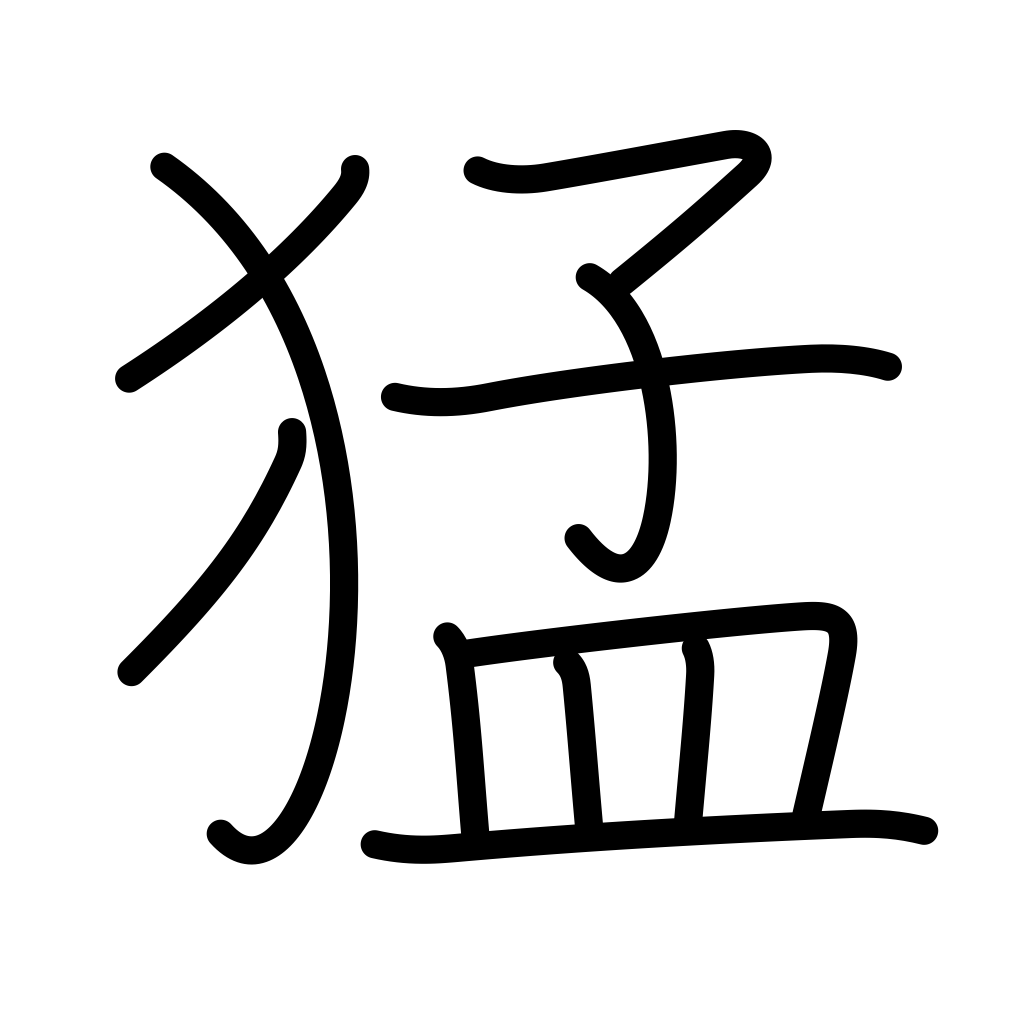
Meaning: fierce, rave, rush, become furious, wildness, strength